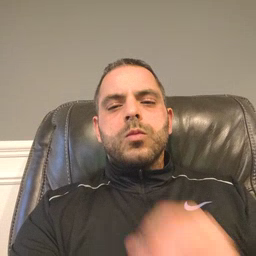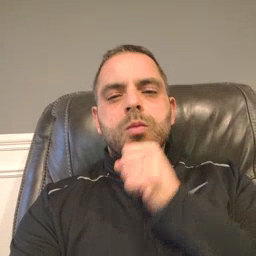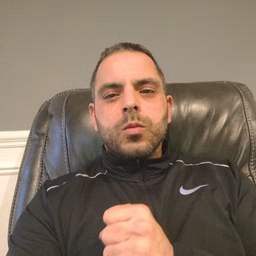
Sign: old